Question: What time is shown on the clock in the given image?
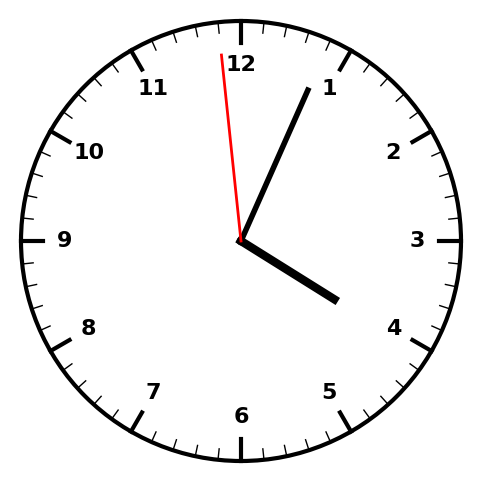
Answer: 04:03:59